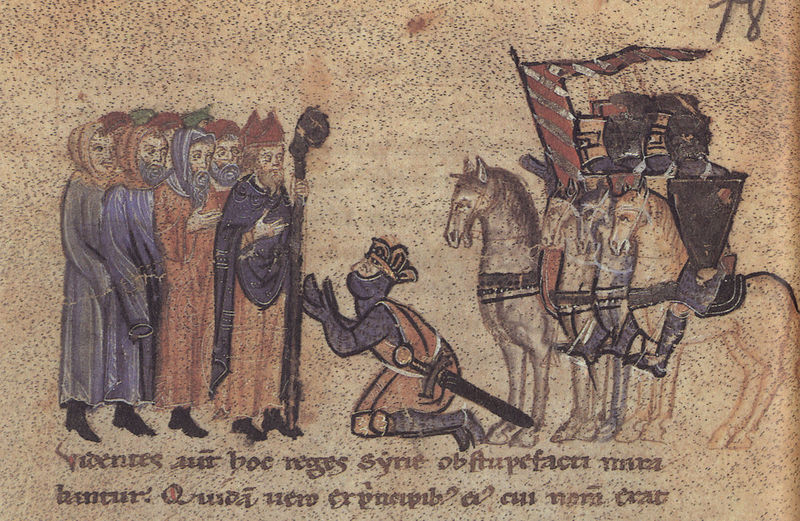
Titel: Alexanderroman
Institution: Leipzig, Stadtbibliothek
Schlagwörter: gruppe, mann, weiß, grün, menschen, männer, reden, schwarz, rot, bart, bärte, wand, gewänder, krone, pferd, pferde, reiter, schrift, papier, stab, fahne, französisch, banner, bischof, kaiser, könig, papst, schild, buch, seite, scharz, schwert, text, knien, soldat, waffe, beten, ritter, armee, wanderer, flehen, mittelalter, mönche, verhüllt, miniatur, peinture, épée, handschrift, chevaux, bitten, roi, latein, beschriftet, dessin, pilger, buchmalerei, baton, cavalier, enluminure, chrétien, chevalier, handmalerei, schid, cavaliers, 18, évêque, parchemin, chevaliers, suppliant, moines, t8, croisés, pèlerins, fidèles, croyant, es grün